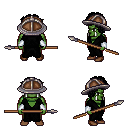
a pixel art fantasy rpg character, male body template, orc, green skin, gray robe, white pants, black curly afro hairstyle, chain helm, white cloth bracers, brown shoes, spear, four views (front, back, left, right), 2x2 character sprite sheet, small pixel art, hard edges, no anti-aliasing